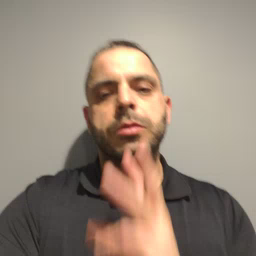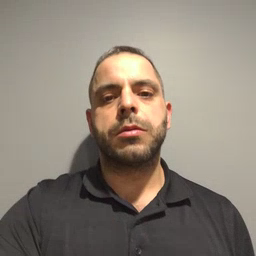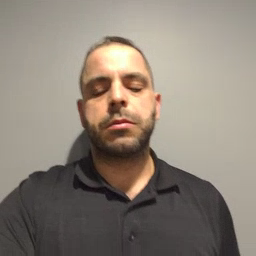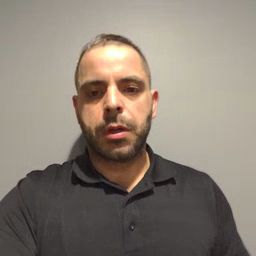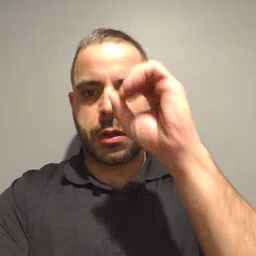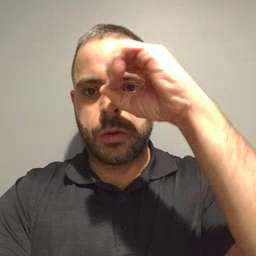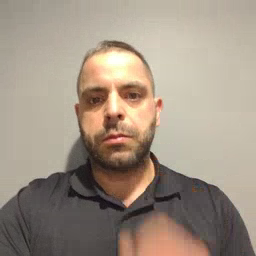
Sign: owl